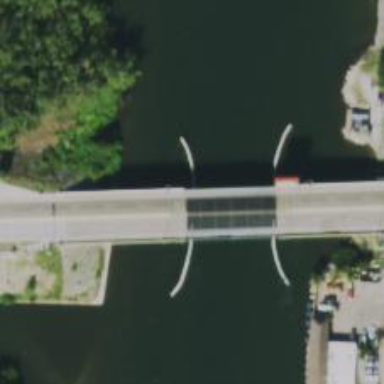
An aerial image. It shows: Bascule movable bridge on footway.